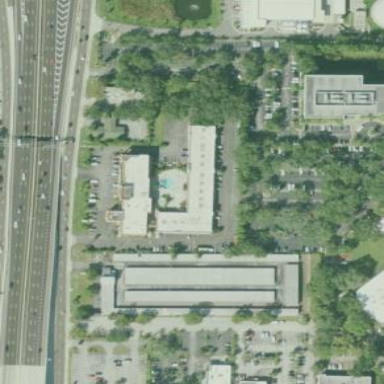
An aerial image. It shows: Hotel building.